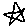
Label: star